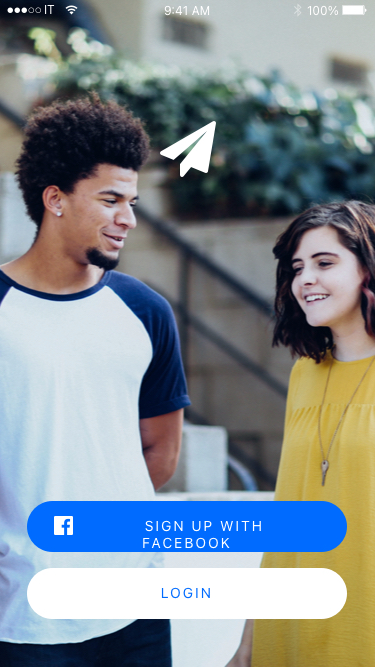
Text in this UI design:
      SIGN UP WITH FACEBOOK
LOGIN
100%
9:41 AM
IT